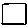
Label: square